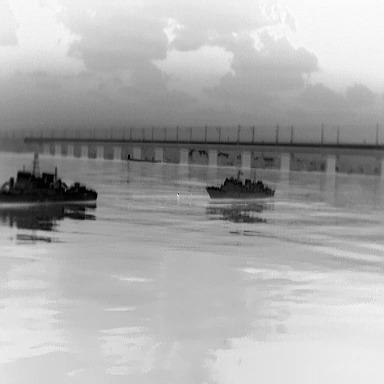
There are two warships in the infrared image.